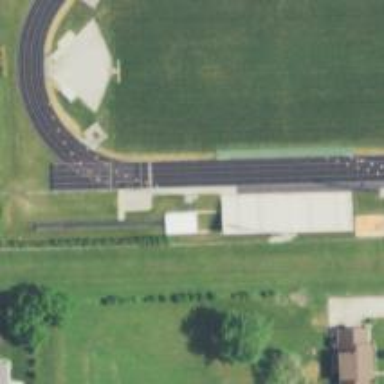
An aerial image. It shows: Athletics track located on leisure land.